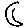
Label: moon